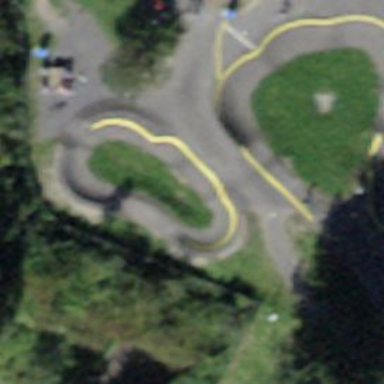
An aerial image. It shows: BMX track located on leisure land.